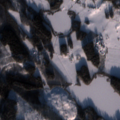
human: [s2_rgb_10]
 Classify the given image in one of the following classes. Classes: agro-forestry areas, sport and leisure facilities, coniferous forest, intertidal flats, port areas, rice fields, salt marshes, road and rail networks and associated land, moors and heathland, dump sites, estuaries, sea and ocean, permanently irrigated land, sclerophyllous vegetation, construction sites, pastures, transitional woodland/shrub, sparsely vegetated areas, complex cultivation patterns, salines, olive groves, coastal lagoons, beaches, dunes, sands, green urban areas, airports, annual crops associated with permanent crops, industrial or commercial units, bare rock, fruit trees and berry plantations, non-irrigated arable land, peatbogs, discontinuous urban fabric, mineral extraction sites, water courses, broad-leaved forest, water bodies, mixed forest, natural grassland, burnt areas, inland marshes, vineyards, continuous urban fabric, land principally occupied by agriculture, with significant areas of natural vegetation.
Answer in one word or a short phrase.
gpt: land principally occupied by agriculture, with significant areas of natural vegetation, coniferous forest, mixed forest, transitional woodland/shrub, water bodies